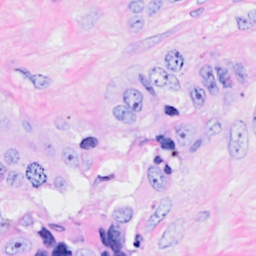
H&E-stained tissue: Breast